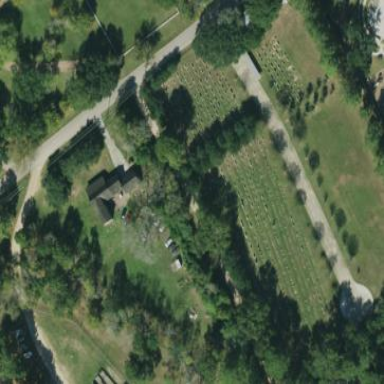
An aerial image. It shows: Cemetery.